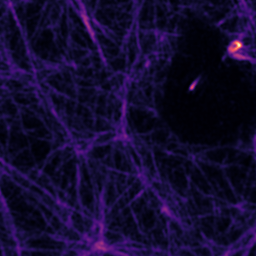
Label: Super-resolution F-actin image